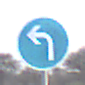
Verkehrszeichen: VorgeschriebeneFahrtrichtungLinks
Umgebung: Outdoor, Nature
Tageszeit: SunriseSunset
Wetter: Clear
Licht: Natural
Jahreszeit: NotSpecified
Kontrast: LowContrast